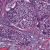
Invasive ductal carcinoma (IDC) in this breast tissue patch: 0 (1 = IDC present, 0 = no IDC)